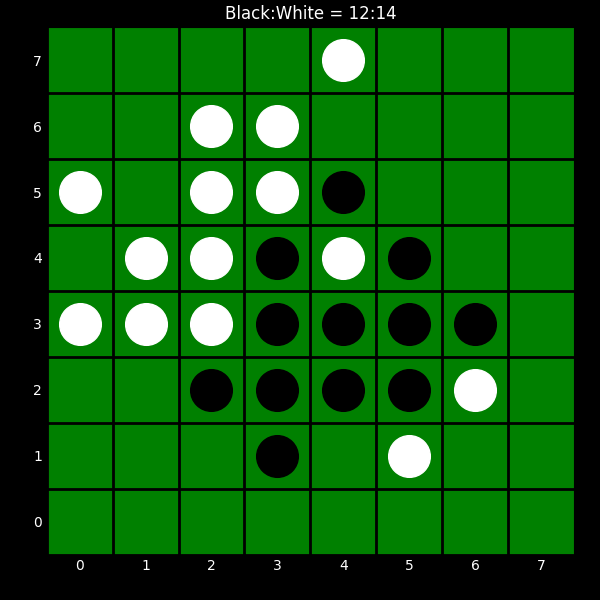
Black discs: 12
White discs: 14